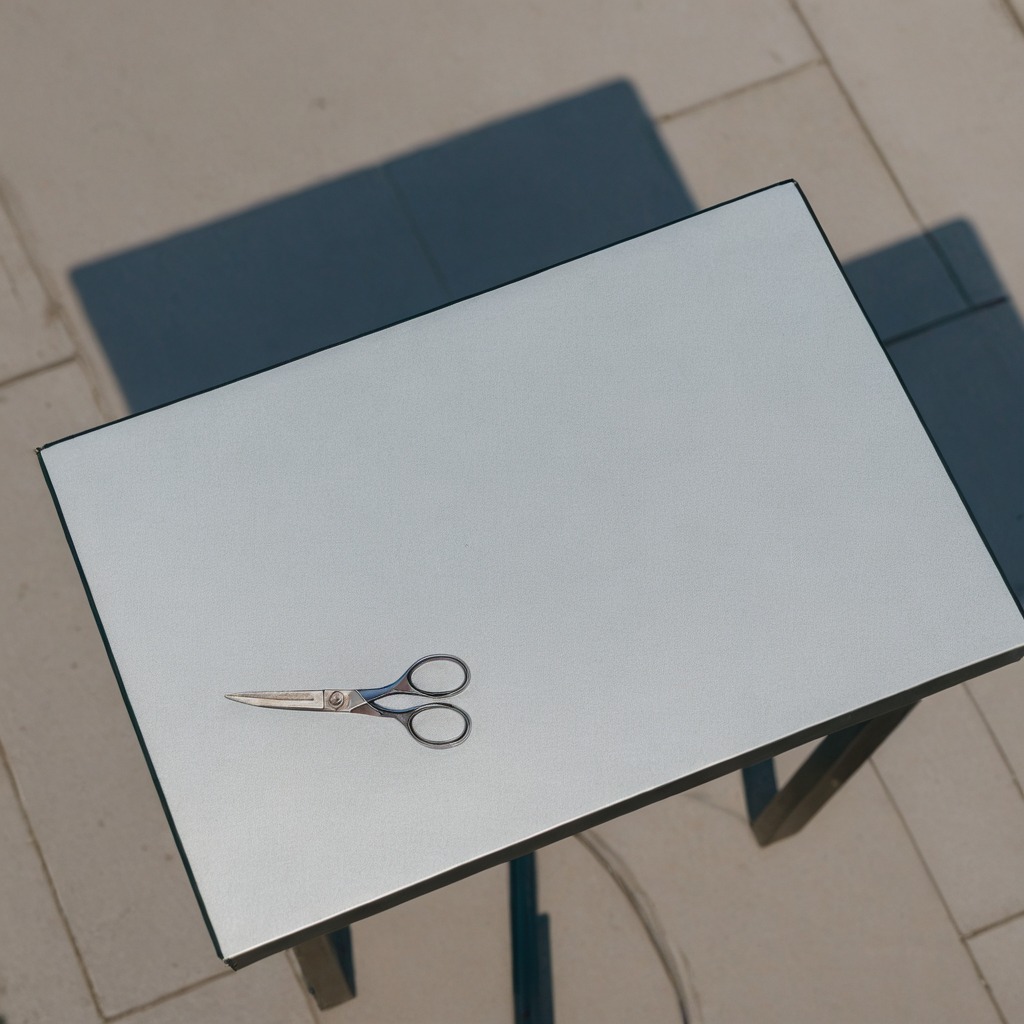
A scissor lies on the table.